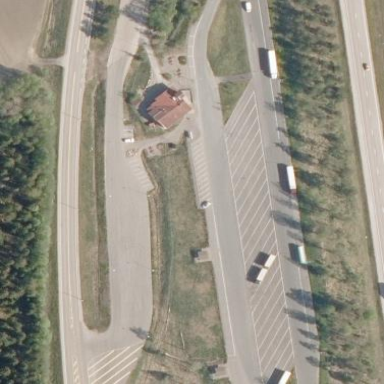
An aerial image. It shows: Rest area along the road.